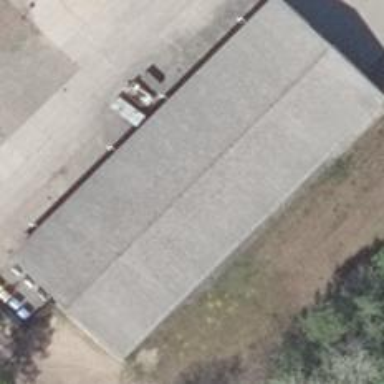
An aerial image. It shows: Warehouse building.